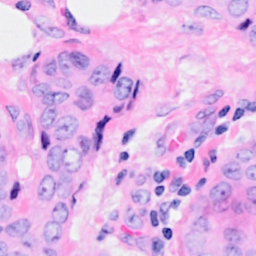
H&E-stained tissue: Breast